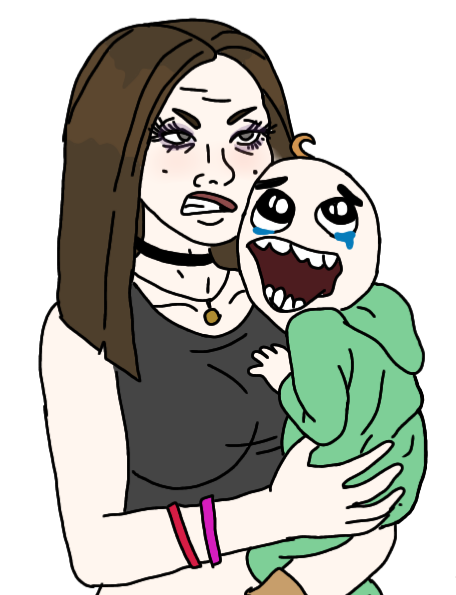
Label: 5_E-Thot